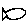
Label: fish